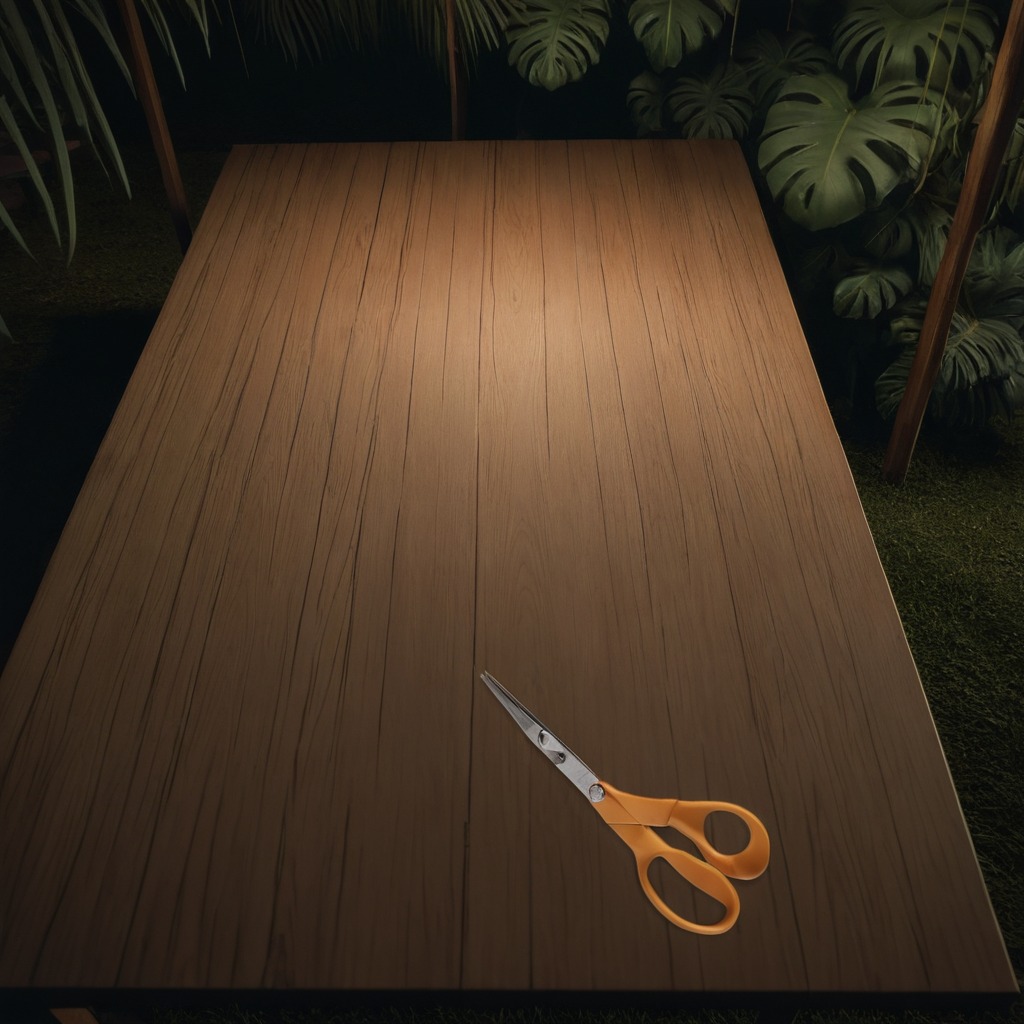
A scissor lies on the wooden table.